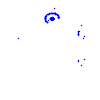
Particle: electron